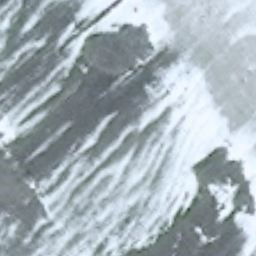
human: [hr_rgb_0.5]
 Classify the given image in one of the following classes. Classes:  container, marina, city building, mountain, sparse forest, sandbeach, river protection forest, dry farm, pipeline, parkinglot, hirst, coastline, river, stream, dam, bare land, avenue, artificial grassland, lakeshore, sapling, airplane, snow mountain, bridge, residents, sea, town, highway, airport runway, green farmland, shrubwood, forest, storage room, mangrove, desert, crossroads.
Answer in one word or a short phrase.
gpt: snow mountain